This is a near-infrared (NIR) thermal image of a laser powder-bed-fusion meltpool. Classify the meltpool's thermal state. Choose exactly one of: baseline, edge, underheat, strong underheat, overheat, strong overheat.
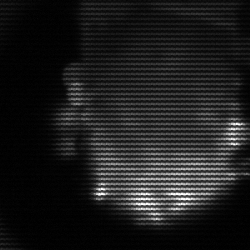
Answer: baseline